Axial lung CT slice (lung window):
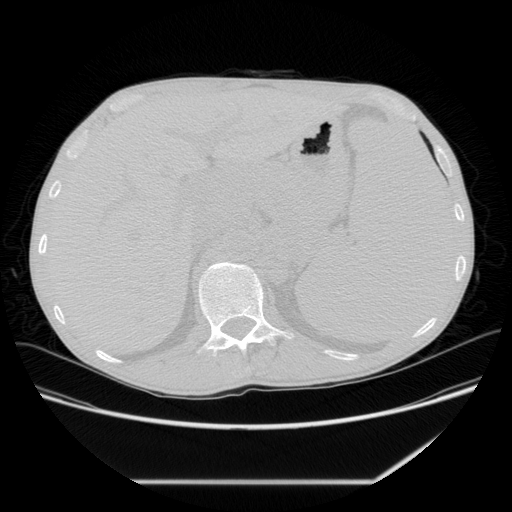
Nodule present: no